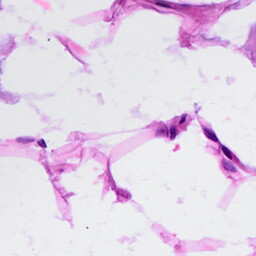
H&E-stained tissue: Breast